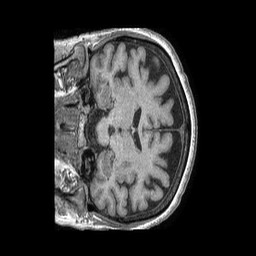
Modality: T1w
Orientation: coronal
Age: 78
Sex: female
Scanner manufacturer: philips
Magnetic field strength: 1.5 T
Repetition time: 0.007898 s
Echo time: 0.003689 s